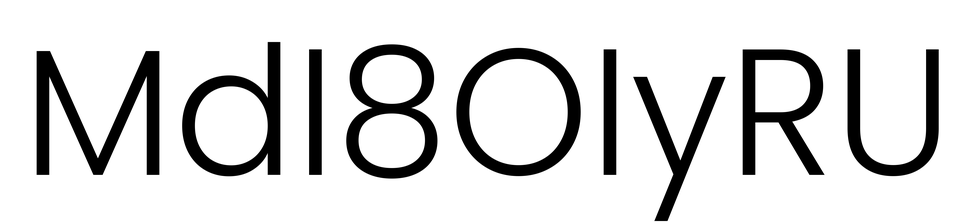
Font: Poppins-Light